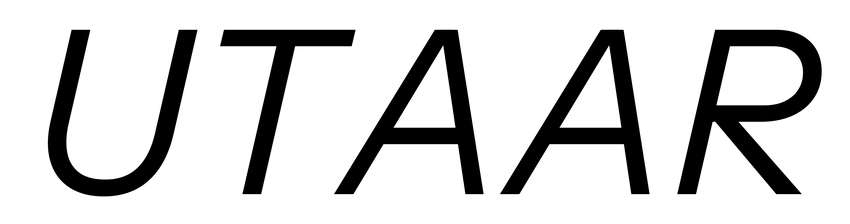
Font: InstrumentSans-Italic_Italic